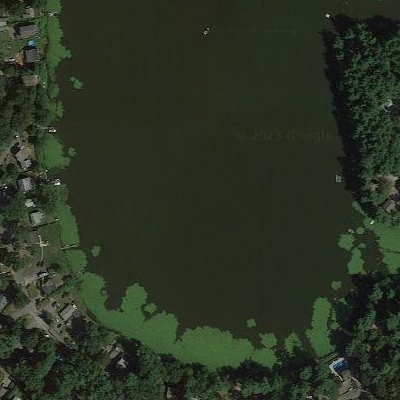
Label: dRiverLake